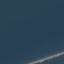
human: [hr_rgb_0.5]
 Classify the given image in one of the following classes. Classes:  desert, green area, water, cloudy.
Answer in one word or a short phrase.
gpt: water